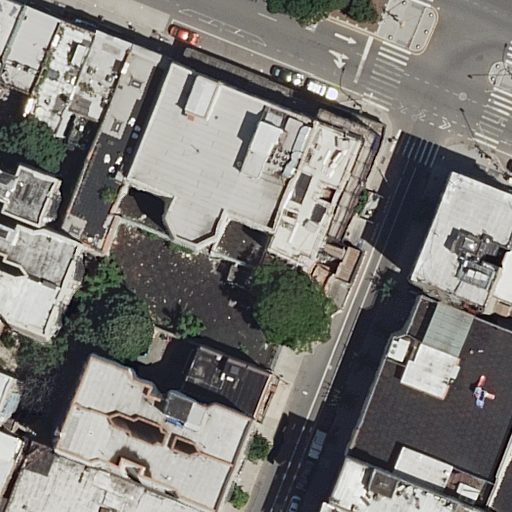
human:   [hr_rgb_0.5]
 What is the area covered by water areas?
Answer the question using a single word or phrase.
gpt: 0m2

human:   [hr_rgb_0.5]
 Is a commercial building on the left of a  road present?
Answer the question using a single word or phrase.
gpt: no

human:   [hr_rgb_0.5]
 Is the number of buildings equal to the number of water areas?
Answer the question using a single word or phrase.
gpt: no

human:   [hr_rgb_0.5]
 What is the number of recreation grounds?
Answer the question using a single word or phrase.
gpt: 0

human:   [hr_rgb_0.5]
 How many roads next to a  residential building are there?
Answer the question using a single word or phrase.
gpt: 10

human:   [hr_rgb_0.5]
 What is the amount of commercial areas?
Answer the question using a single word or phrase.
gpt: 0

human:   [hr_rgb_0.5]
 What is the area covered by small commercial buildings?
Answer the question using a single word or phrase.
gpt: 0m2

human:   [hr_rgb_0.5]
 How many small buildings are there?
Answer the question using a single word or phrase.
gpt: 5

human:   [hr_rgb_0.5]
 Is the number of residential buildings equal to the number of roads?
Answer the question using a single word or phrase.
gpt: no

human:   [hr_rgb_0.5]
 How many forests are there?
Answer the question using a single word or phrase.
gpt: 0

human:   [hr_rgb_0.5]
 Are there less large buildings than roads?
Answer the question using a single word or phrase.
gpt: yes

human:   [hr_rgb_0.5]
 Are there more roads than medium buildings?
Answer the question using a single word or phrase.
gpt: no

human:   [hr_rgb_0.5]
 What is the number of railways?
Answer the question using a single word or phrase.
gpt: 0

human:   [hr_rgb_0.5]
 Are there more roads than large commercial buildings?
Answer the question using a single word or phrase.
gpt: yes

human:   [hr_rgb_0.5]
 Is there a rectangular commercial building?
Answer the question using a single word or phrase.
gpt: no

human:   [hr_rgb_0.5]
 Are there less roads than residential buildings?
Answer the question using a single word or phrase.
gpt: yes

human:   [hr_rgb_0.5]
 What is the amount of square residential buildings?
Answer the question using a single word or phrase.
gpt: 0

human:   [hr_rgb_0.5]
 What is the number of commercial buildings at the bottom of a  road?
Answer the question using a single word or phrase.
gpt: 0

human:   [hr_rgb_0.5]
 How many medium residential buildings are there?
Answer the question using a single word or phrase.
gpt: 17

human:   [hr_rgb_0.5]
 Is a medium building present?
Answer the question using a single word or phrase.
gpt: yes

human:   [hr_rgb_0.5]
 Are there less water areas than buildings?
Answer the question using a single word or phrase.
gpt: yes

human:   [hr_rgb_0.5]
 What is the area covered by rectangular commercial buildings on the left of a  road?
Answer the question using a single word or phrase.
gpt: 0m2

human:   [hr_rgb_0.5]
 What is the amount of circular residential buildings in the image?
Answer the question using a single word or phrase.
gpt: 0

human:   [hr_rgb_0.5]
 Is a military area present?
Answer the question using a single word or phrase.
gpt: no

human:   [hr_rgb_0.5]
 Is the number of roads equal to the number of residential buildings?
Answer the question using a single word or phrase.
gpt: no

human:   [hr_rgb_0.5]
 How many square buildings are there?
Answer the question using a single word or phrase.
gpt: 0

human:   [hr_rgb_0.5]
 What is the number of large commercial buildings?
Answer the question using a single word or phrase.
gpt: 0

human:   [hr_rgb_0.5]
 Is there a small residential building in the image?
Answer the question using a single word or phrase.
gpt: yes

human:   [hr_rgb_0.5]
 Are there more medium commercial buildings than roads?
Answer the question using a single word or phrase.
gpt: no

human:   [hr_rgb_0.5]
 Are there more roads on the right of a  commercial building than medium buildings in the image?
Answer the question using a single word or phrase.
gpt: no

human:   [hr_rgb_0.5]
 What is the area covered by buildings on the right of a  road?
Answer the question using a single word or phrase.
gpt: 790m2

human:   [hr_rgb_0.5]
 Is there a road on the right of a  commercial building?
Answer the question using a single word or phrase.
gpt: no

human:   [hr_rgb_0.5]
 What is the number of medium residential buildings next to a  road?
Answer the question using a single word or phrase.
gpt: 17

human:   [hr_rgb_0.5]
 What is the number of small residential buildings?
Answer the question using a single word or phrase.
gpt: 5

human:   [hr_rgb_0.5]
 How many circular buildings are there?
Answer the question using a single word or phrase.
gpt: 0

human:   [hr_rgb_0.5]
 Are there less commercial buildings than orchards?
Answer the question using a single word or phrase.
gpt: no